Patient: sex M, age 67
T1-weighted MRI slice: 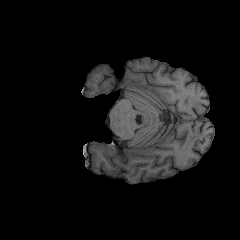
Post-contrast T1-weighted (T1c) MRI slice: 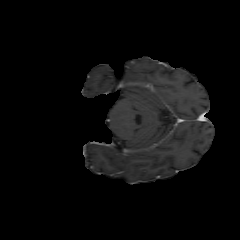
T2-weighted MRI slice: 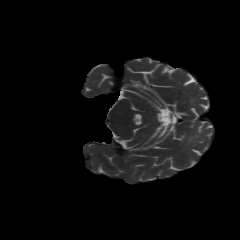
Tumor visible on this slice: no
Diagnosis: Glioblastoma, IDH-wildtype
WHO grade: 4